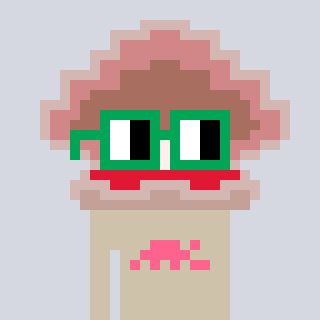
a pixel art character with square green glasses, a oyster-shaped head and a bege-colored body on a cool background